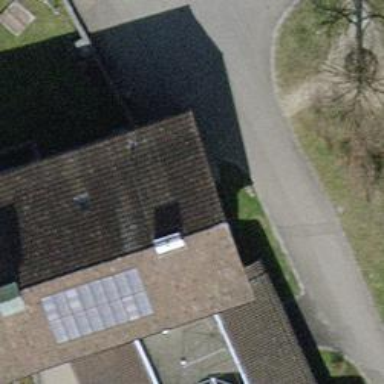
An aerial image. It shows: Kindergarten.